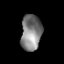
Tissue: prostate
Cell type: Epithelial cells
Senescence score: 0.2515
Nuclear area (px): 722
Mean DAPI intensity: 128.012